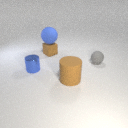
small blue metal cylinder to the left of small gray rubber sphere